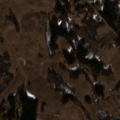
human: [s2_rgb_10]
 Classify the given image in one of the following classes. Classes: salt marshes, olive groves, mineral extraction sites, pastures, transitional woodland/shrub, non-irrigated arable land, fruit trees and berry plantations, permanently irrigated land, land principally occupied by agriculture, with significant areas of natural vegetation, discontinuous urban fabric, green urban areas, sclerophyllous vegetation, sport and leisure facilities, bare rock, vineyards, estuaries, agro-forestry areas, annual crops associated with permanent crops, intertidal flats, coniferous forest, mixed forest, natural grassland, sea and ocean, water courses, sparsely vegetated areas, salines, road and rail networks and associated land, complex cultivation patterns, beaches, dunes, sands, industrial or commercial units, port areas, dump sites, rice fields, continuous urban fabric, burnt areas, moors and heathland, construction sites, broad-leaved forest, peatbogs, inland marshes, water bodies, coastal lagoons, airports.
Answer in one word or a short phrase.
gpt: non-irrigated arable land, pastures, complex cultivation patterns, broad-leaved forest, coniferous forest, mixed forest